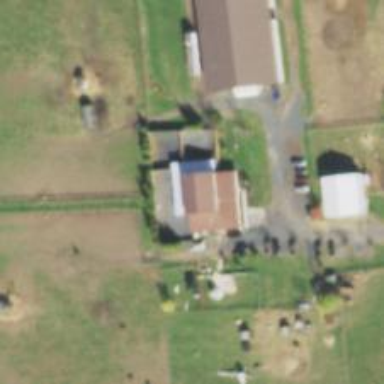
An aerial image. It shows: Animal shelter.